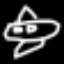
Label: airplane